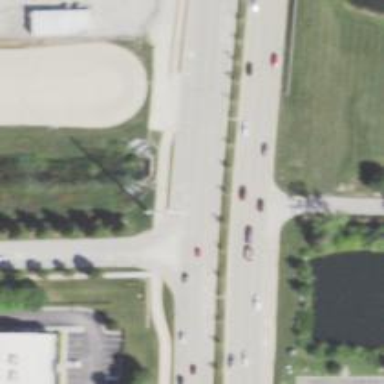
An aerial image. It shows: Crossing on the cycleway.